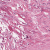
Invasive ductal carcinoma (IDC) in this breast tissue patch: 1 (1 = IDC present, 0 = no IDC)